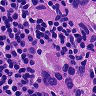
Metastatic tissue present: yes